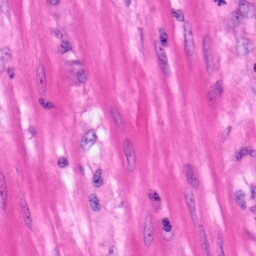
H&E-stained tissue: Pancreatic